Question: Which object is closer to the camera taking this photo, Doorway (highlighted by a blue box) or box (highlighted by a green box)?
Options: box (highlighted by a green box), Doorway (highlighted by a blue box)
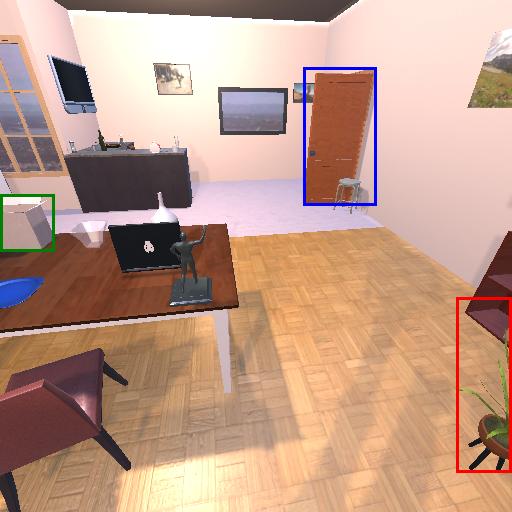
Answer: box (highlighted by a green box)